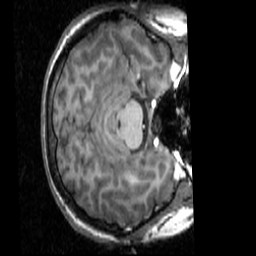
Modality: T1w
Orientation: axial
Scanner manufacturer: ge
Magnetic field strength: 3 T
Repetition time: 0.008996 s
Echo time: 0.001828 s